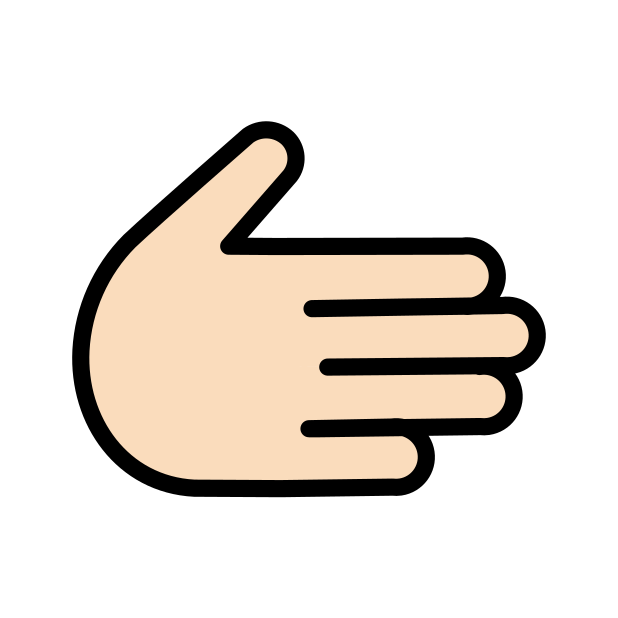
rightwards hand: light skin tone